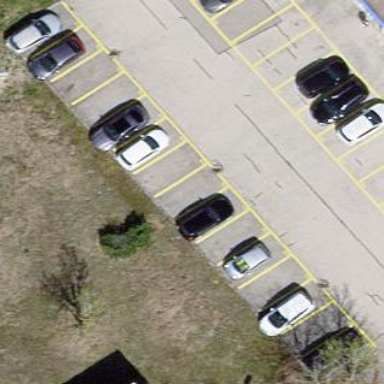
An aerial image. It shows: Parking area.